Field crop: maize
Growth stage: 2
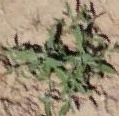
Species: atriplex